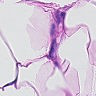
Metastatic tissue present: yes